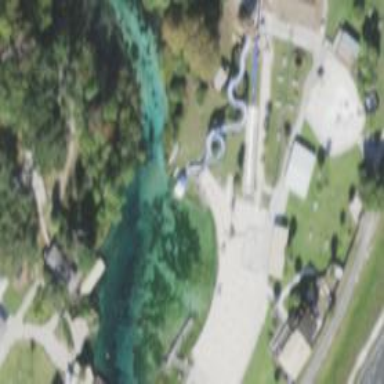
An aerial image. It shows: Water slide attraction.